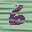
Label: 6